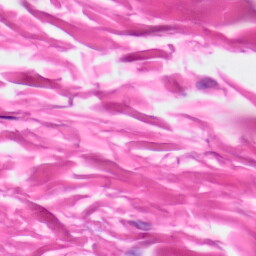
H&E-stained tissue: Skin